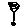
Label: flower